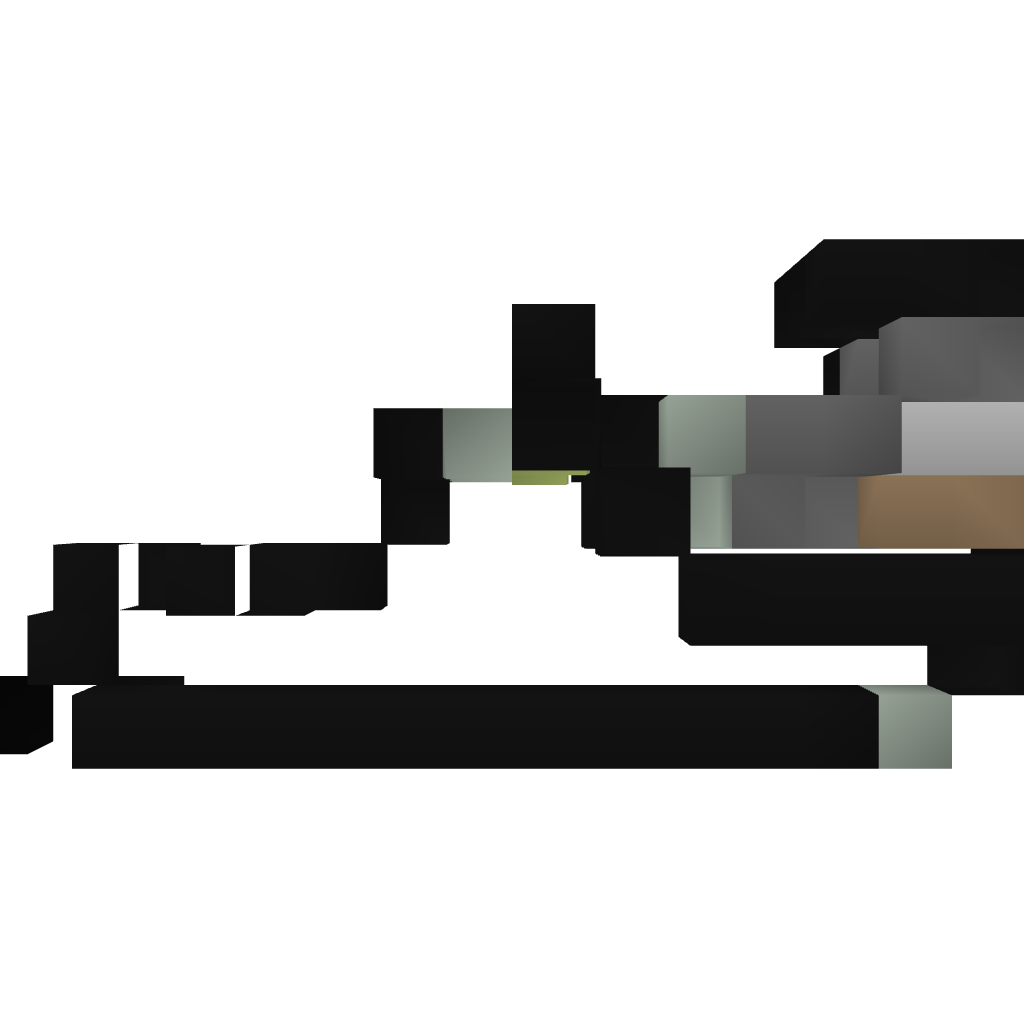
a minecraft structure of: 1 tick rapid fire tnt xlr cannon